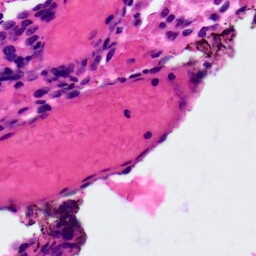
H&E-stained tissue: Ovarian